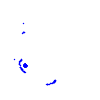
Particle: kaon